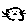
Label: cat